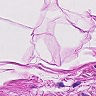
Metastatic tissue present: no